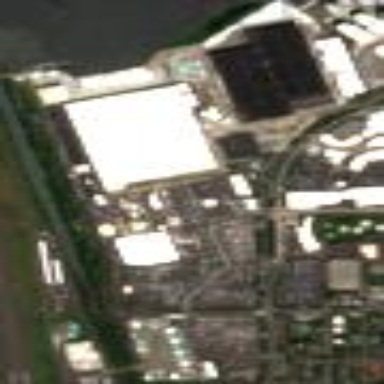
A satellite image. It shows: Industrial area.